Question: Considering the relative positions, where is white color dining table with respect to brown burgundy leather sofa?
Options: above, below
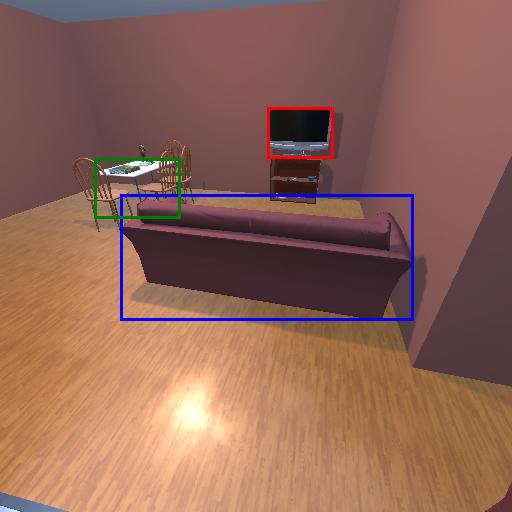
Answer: above